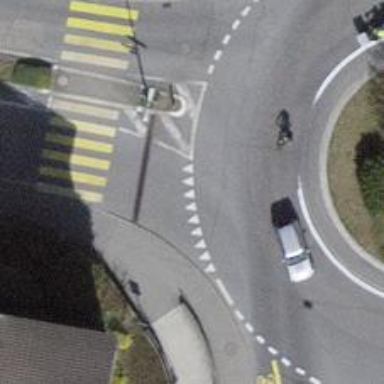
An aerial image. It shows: Road with "give way" sign.